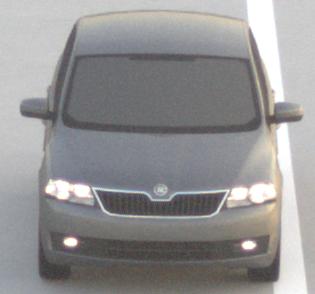
Make: Skoda
Model: Rapid
Detailed model: Rapid 1.2 Active Limousine
Model produced from: 2012/10
Model produced until: 2015/04
Doors: 5
Color: gray
Road condition: dry road
Daytime: sunrise or sunset
Contrast: low contrast